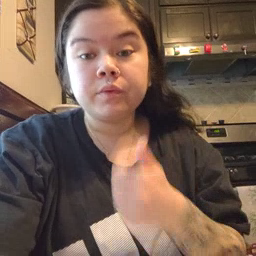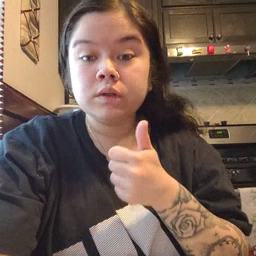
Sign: yourself